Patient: sex F, age 31
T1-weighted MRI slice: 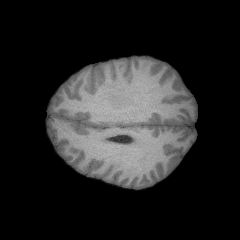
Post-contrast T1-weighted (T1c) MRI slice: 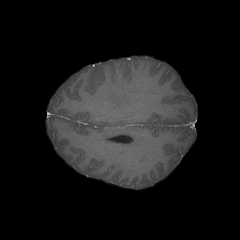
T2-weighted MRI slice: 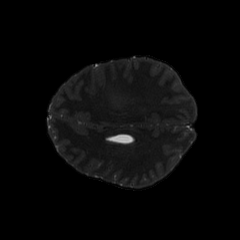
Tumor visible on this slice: no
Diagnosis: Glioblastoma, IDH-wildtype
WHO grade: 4